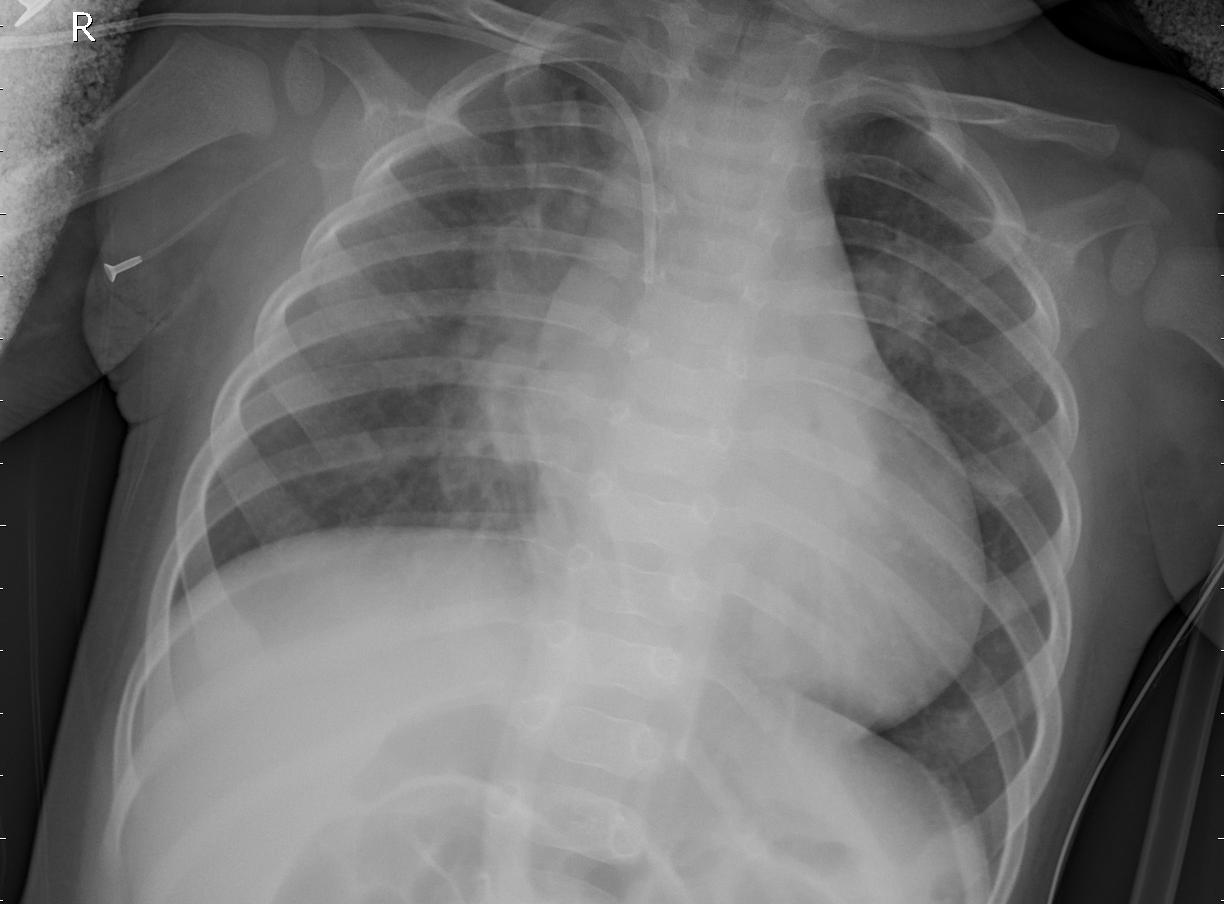
Diagnosis: PNEUMONIA